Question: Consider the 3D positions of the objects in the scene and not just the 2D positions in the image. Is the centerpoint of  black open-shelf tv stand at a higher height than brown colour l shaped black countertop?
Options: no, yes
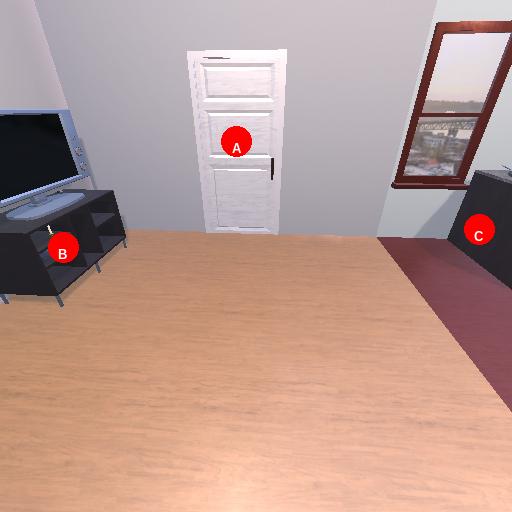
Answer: no